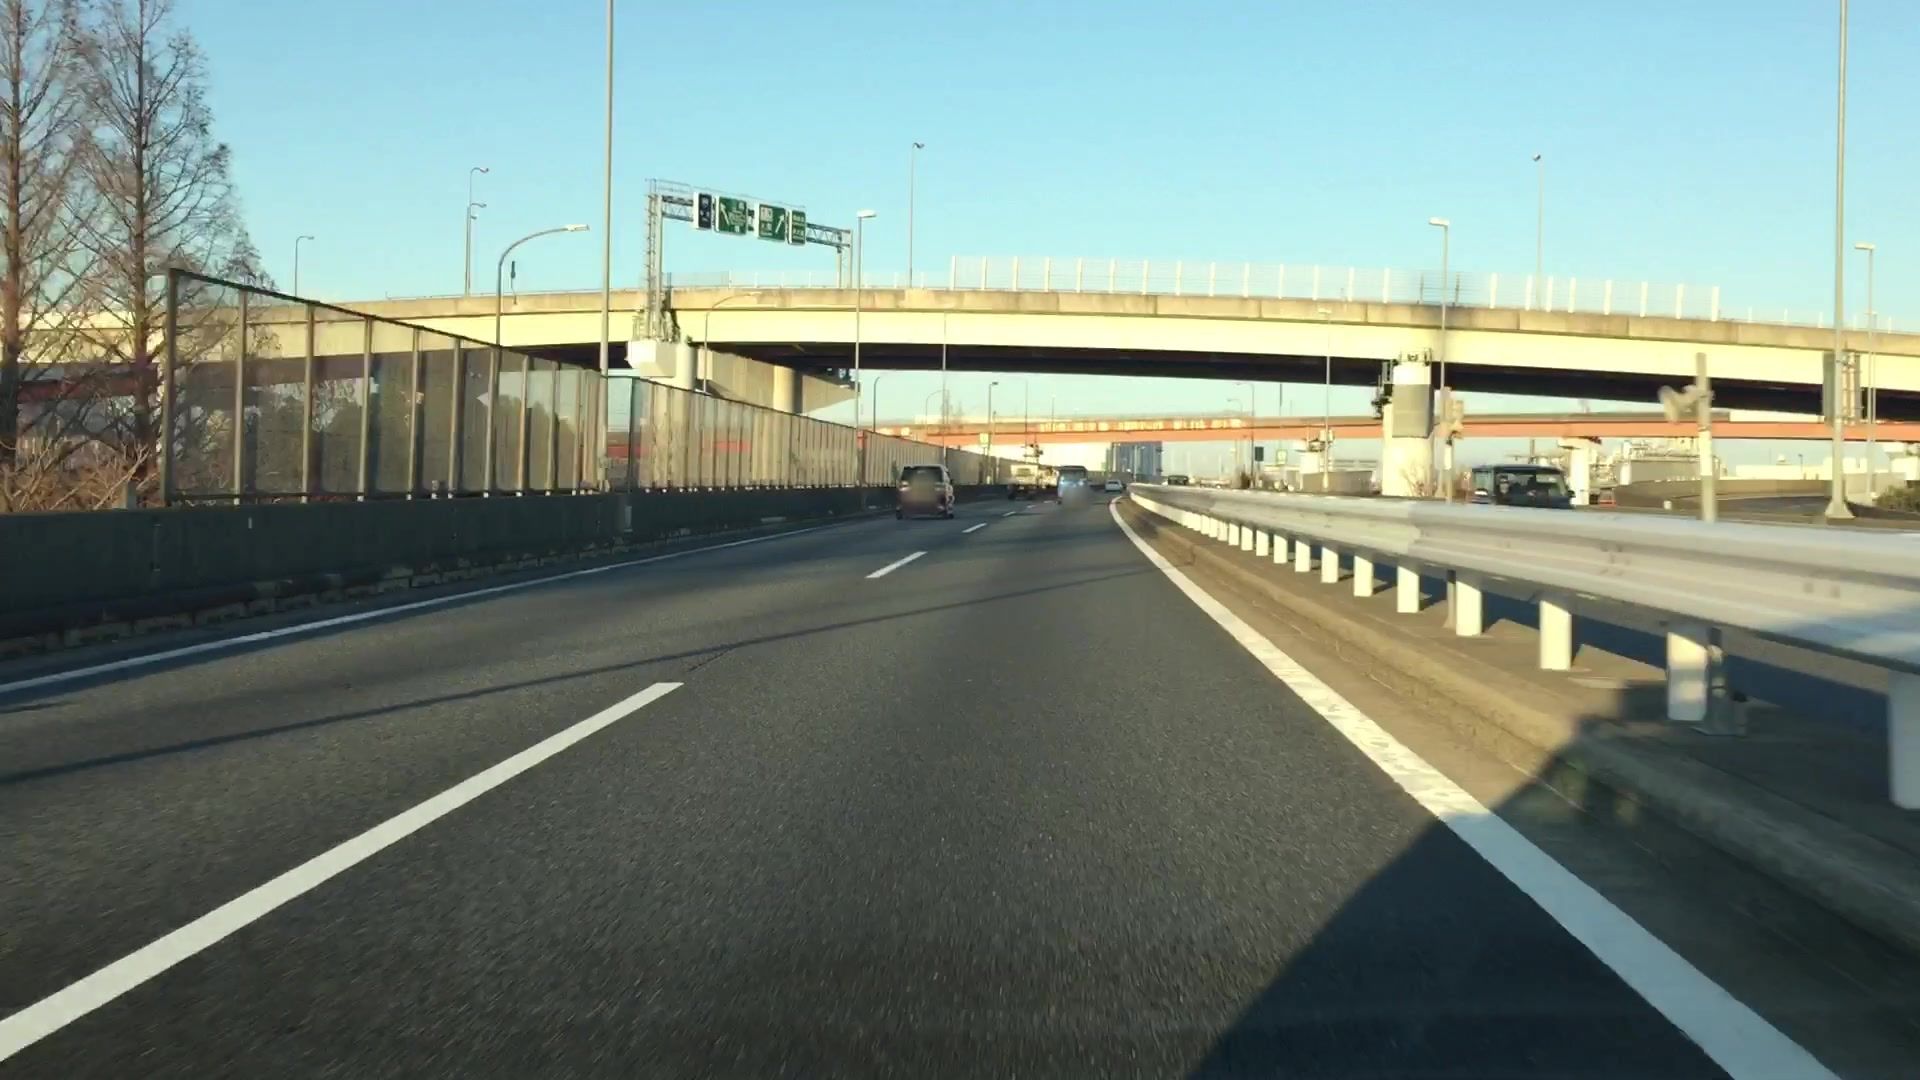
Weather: snowy
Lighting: day
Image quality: good
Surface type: driving surface
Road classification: motorway
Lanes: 2.0
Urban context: urban centre
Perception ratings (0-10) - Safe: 1.89, Lively: 0.87, Beautiful: 0.81, Boring: 4.37, Depressing: 6.72, Wealthy: 0.39